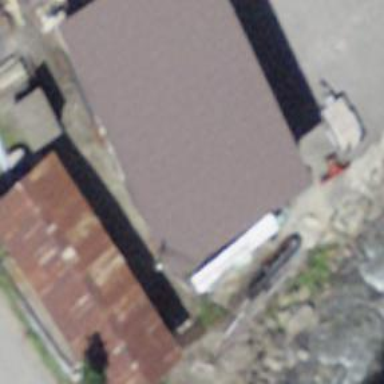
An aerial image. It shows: Building.